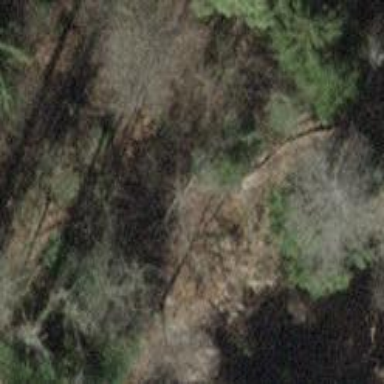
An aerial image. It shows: Path with woodchips surface.